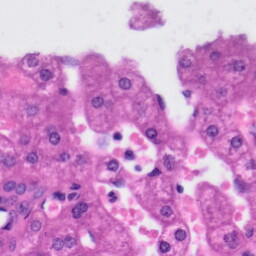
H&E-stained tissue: Liver